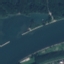
Land use / land cover class: River